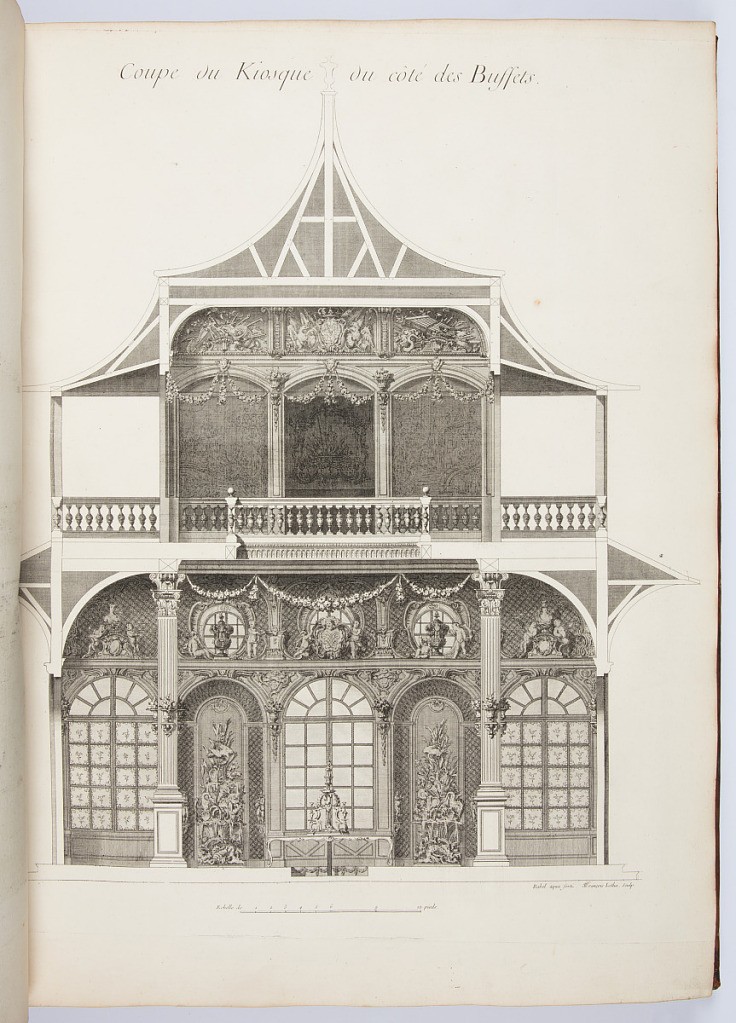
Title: Coupe du Kiosque du côté des Buffets.
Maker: Emmanuel Héré de Corny, French, 1705–1763
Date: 1753
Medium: Engraving and etching on laid paper
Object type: Bound print
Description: Cross section of the kiosk richly decorated with trophies, garlands, and tapestries on the upper level, and carved putti, cartouches, and vases, garlands, rocaille fountains, and small sculptures and vases on brackets on the ground floor. At the bottom of the plate is a scale bar of "12 pieds."